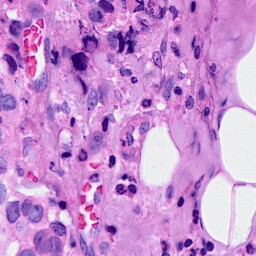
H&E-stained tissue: Breast